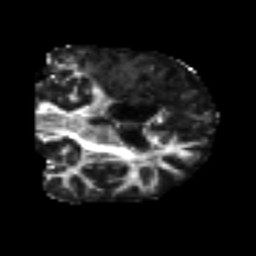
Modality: FA
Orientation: coronal
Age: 50
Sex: male
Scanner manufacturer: siemens
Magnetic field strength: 3 T
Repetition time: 4.987 s
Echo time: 0.0792 s